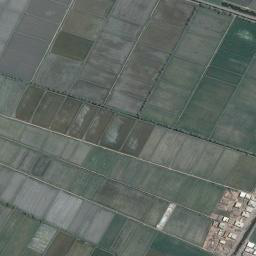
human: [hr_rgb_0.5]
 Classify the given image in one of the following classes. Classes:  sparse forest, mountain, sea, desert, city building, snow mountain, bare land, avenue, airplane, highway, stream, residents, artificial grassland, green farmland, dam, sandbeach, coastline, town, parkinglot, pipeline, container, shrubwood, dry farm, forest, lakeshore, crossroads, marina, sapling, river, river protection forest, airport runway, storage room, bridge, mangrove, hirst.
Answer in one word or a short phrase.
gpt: green farmland